Question:
hello. this measure will not work.
can you please explain why not?
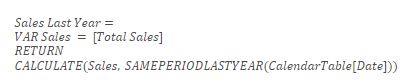
Answer: Your measure does not work because you are using a variable as the expression parameter of CALCULATE: variables are immutable; that means that once defined the behave like a constant, that means that their value cannot be changed.
Variables are evaluated where they are defined and not where they are referenced; therefore their value is not affected by modified filter context in CALCULATE.
To check your formula use directly the measure instead of the variable
'''
Sales Last Year =
CALCULATE(
[Total Sales],
SAMEPERIODLASTYEAR( CalendarTable[Date] )
)
'''
This way the [Total Sales] is evaluated in the filter context altered by 'SAMEPERIODLASTYEAR( CalendarTable[Date] )'
using a variable instead, like in
'''
Sales Last Year (wrong) =
VAR Sales = [Total Sales]
RETURN
CALCULATE(
Sales,
SAMEPERIODLASTYEAR( CalendarTable[Date] )
)
'''
makes Sales to be evaluated outside 'CALCULATE', using the filter context existing where the measure is evaluated. Assuming that this value is '1000' the following 'CALCULATE' expression is equivalent to
'''
CALCULATE(
1000,
SAMEPERIODLASTYEAR( CalendarTable[Date] )
)
'''
that will return 1000 whatever the 'SAMEPERIODLASTYEAR' is